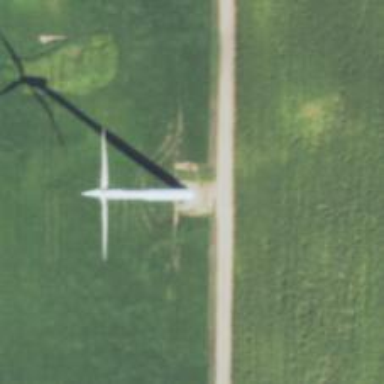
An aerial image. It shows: Wind power generator utilizing wind turbines.